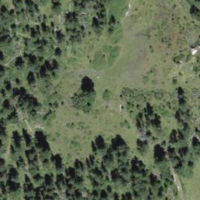
EUNIS habitat code: 43
Species observed at this site:
Fabriciana niobe
Cyaniris semiargus